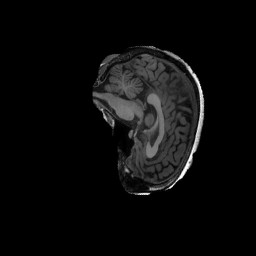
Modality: T1w
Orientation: sagittal
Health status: ill
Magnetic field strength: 3 T